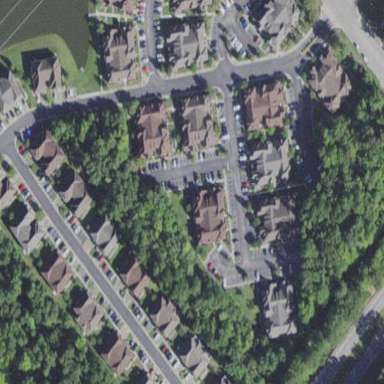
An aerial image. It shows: Condominium in residential area.